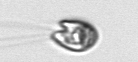
Label: flagellate_morphotype1